RGB frame:
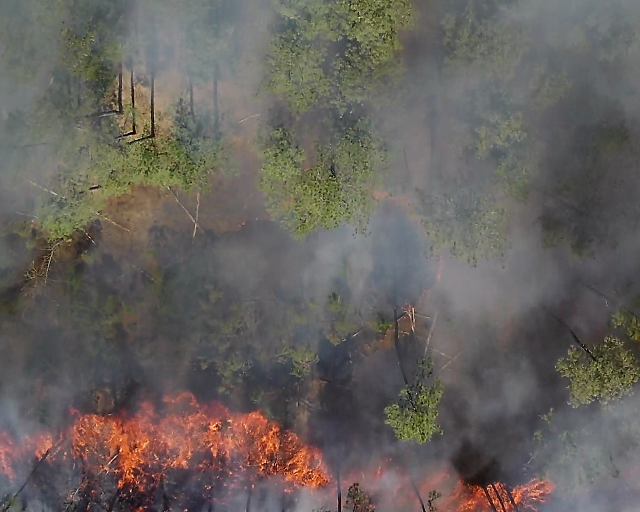
Thermal frame:
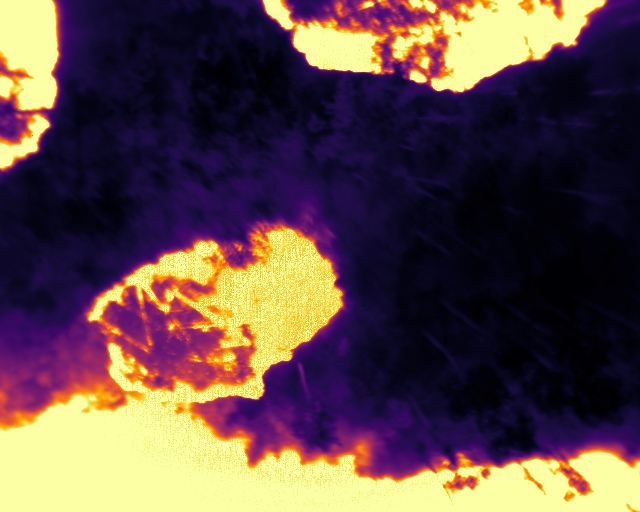
Captured: 2026-02-27 02:37:14
Pixels at or above 80 °C: 126501 (fraction of frame: 0.3861)